Question: I have a Junit html report that is generated from an ant script with the <junitreport> element. Everything looks great except for when I try to view failures, nothing is enumerated in the appropriate frame. I have to click on the test case itself to view all methods that were tested in order to see the failures. This does not apply to errors, only failures.
Here is a screenshot showing the problem. Again, this only happens with the failed assertions, not with unexpected errors within the tests.

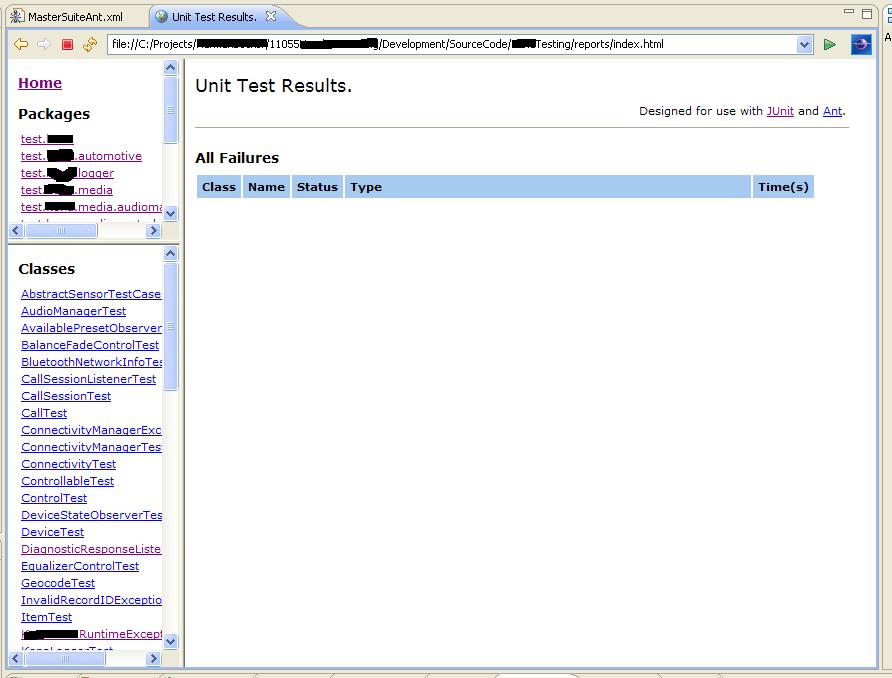
Answer: I figured out the issue. In order to properly have our Junit3 formatted tests run from Ant using Junit4, I had to add the following method to each of my test cases:
'''
public static junit.framework.Test suite() {
return new junit.framework.JUnit4TestAdapter(SimpleTest.class);
}
'''
The issue with this is that for both failures and errors, the JUnit4TestAdapter adds them as errors. I ended up having to override 'Junit4TestAdapterCache.testAssumptionFailure(Failure failure)' and make sure that it ran 'result.addFailure(Test, AssertionFailedError)' instead of 'result.addError(Test, Throwable)'. I then had to make sure my custom runner ran 'RunNotifier.fireTestAssumptionFailed' when a failure (and not an error) occurred.